Question: I setup a sentry at server. And created a several different loggers at raven, and when i log via this different loggers sentry displays that it's different loggers, but at right column filter at logger section there only Any logger and not my existing loggers.
How to make a sentry filter to show actual loggers rather than meaningless any entry?

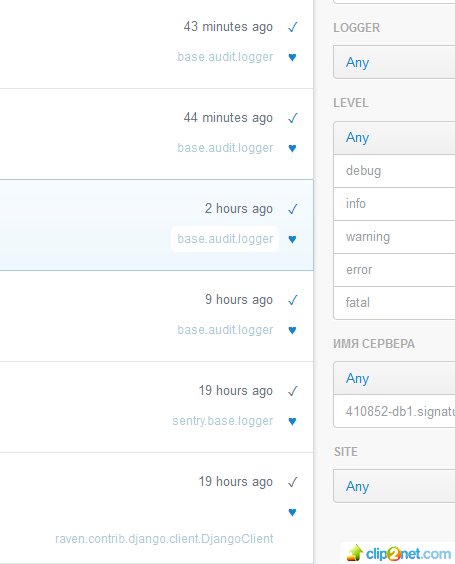
Answer: It was a bug in sentry. Was fixed in 3.5.9 version.